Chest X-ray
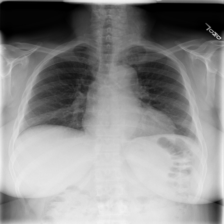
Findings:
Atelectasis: negative
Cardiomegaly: negative
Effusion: negative
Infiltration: negative
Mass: negative
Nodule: negative
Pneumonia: negative
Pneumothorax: negative
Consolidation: negative
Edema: negative
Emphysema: negative
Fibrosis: negative
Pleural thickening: negative
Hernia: negative